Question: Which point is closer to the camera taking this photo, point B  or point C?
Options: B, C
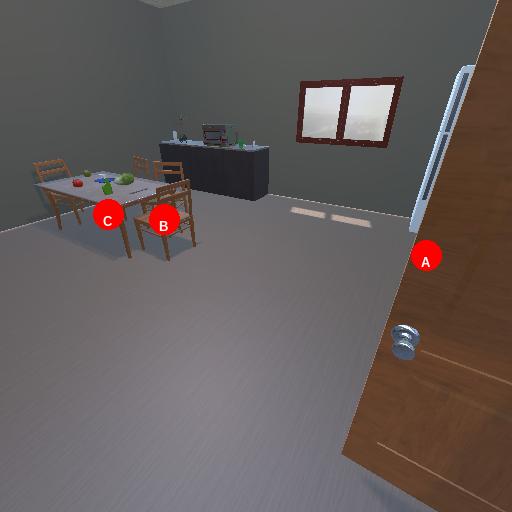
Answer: B